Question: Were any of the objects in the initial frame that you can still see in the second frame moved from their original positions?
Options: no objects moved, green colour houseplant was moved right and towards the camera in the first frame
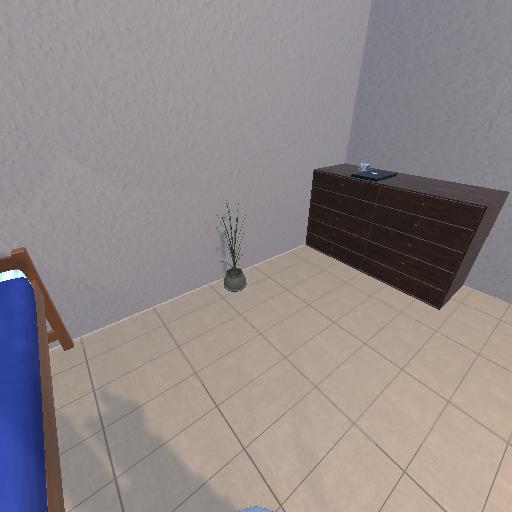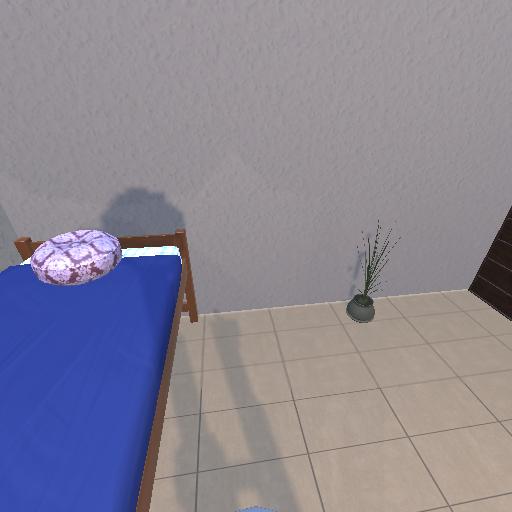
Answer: no objects moved